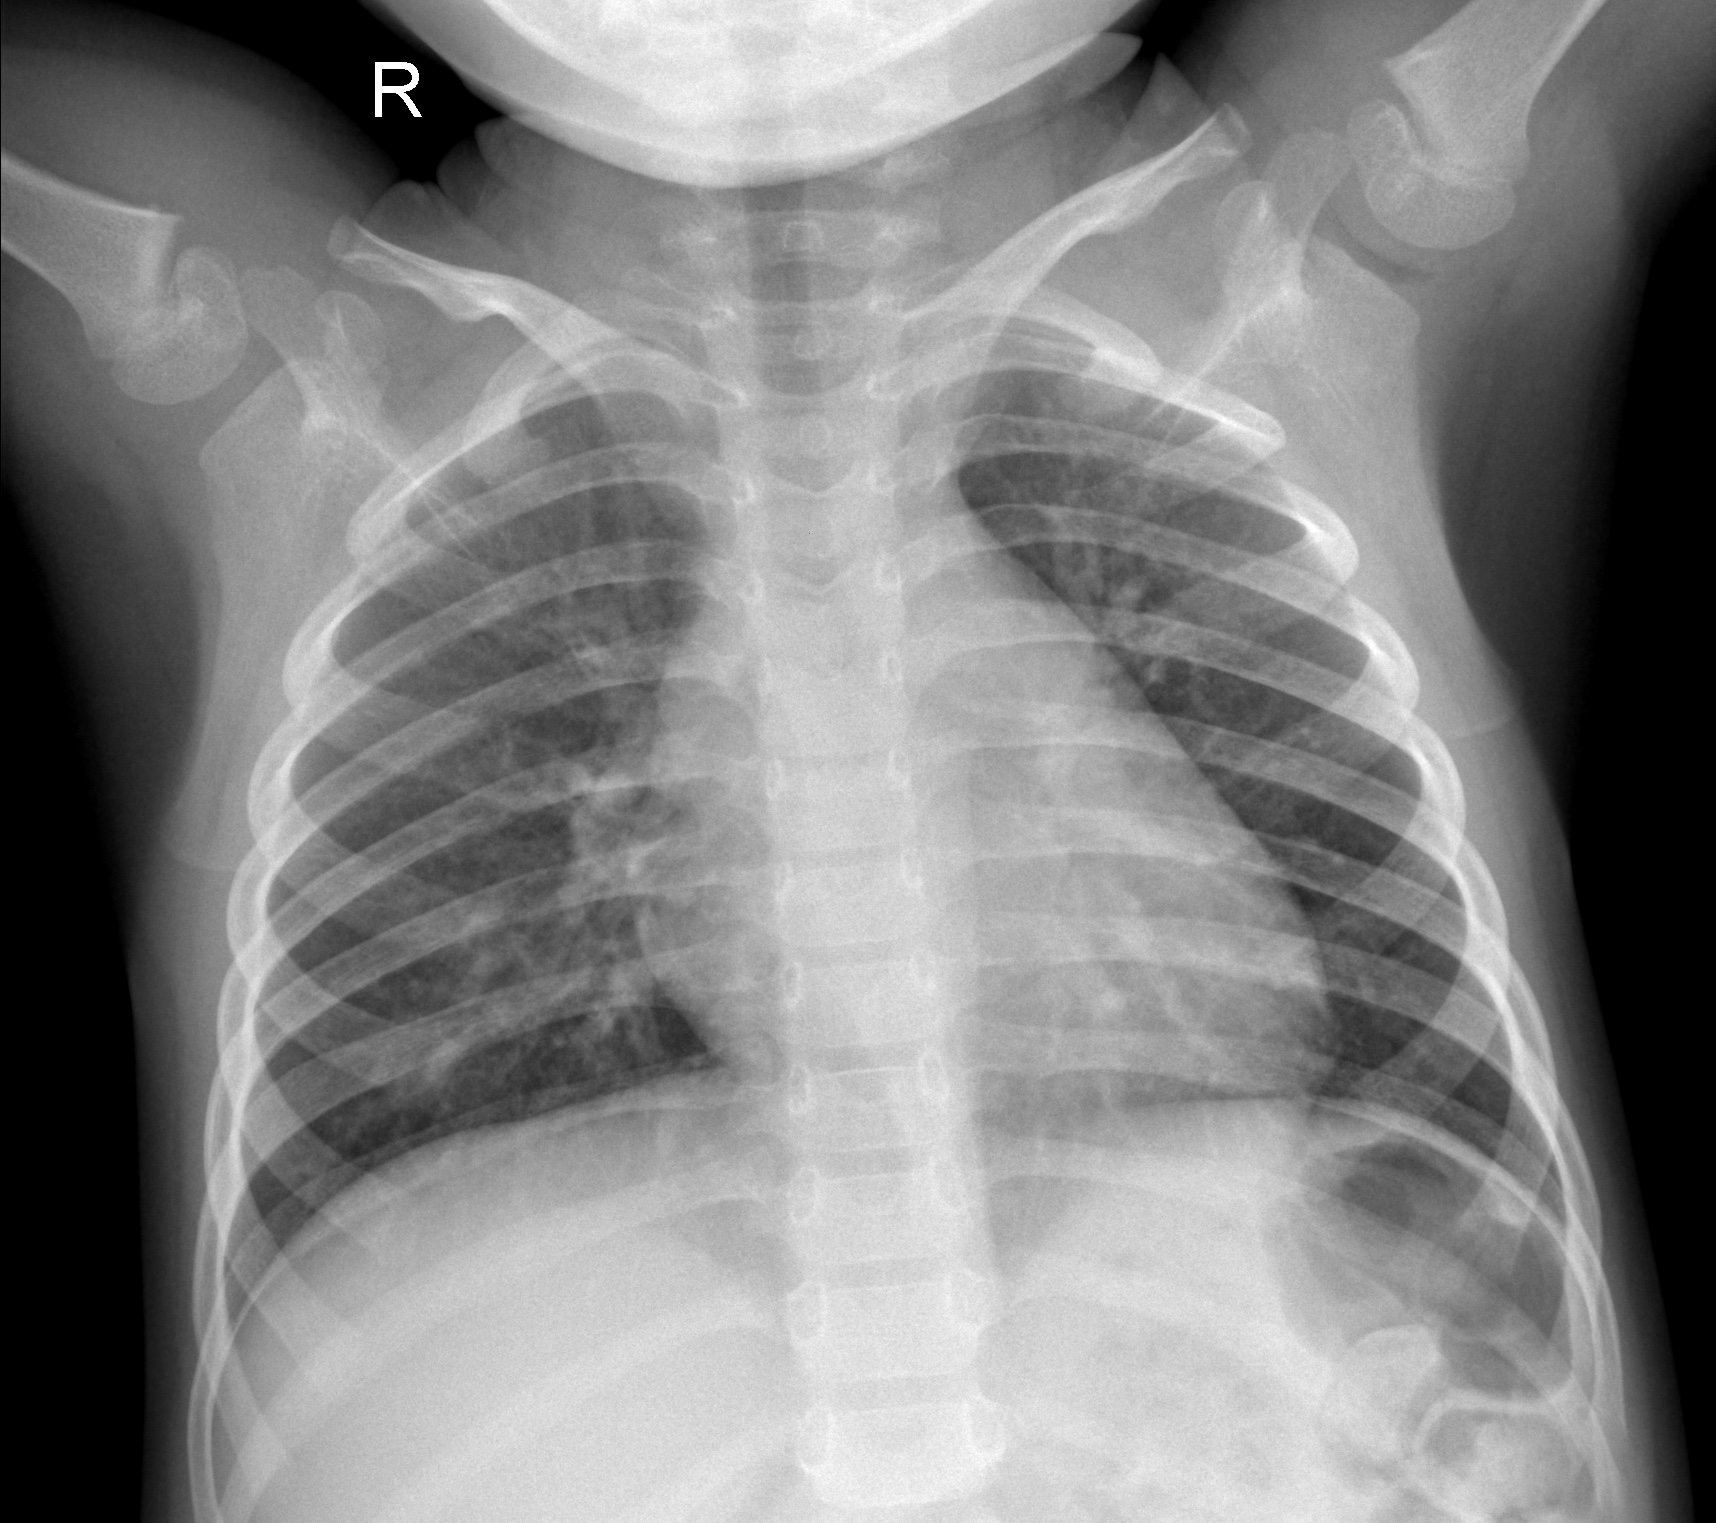
Diagnosis: NORMAL